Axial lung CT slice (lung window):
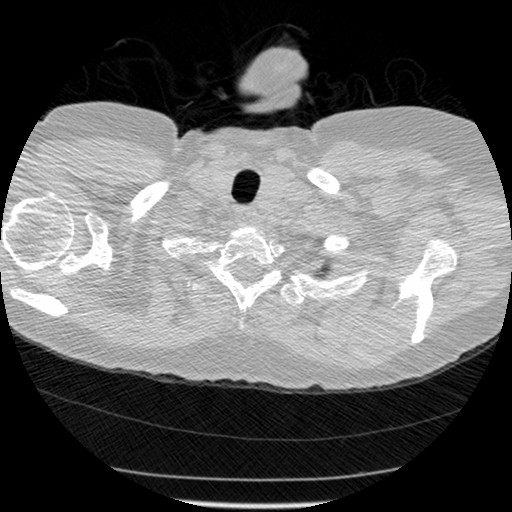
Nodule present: no